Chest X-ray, PA view. Patient: 5 years old, sex M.
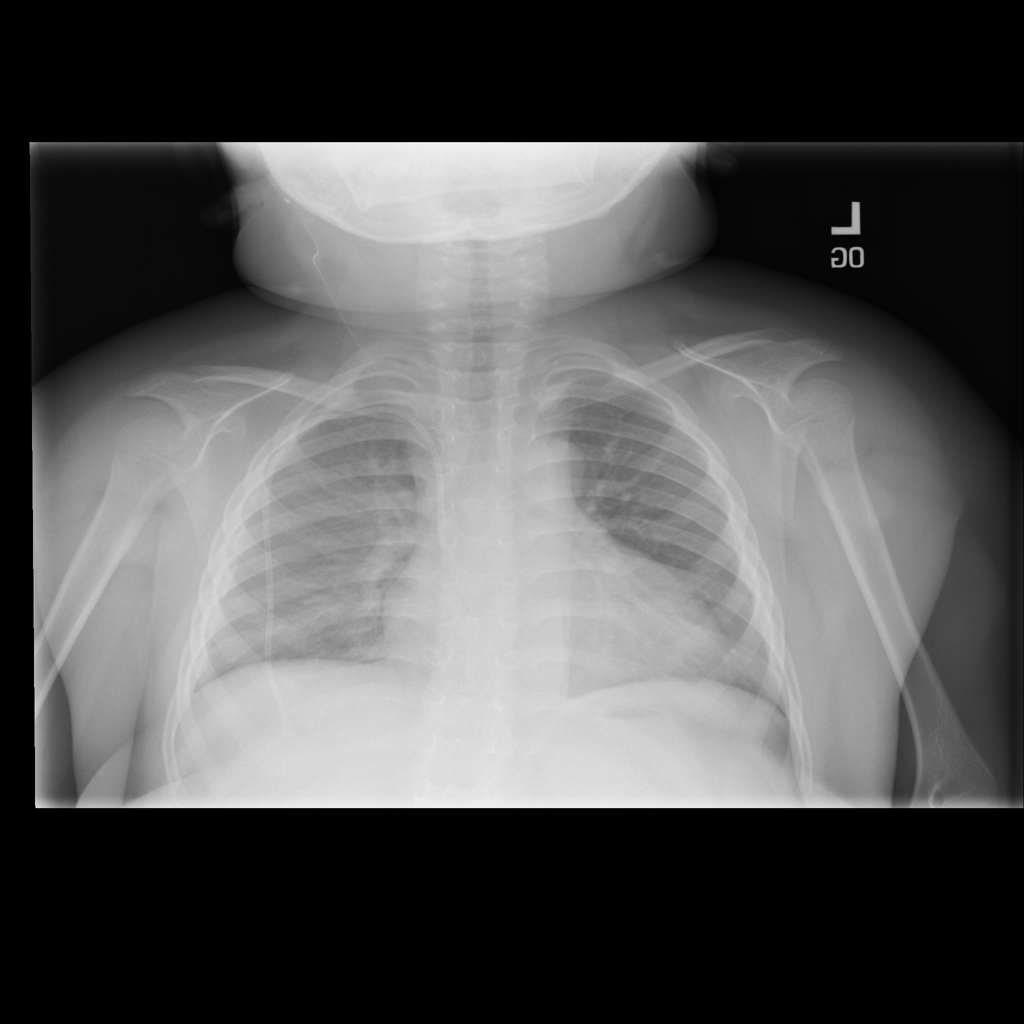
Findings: No Finding